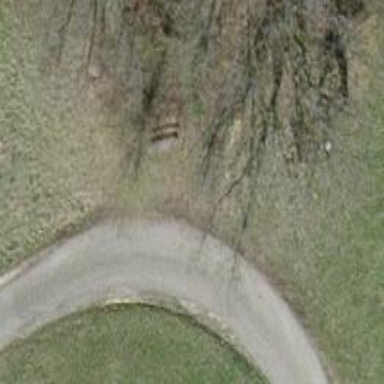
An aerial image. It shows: Bench for seating.